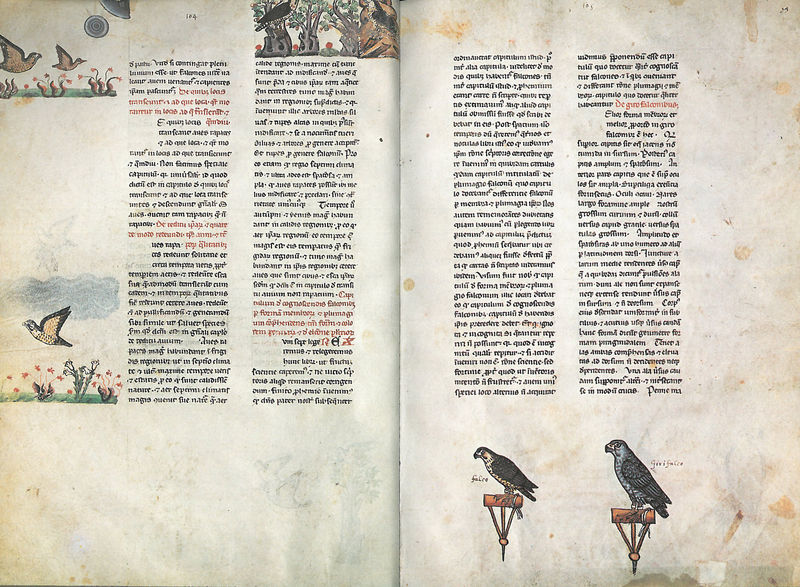
Titel: Falkenbuch Friedrichs des II.; De arte venandi cum avibus
Institution: Rom, Biblioteca Vaticana
Schlagwörter: blau, falke, flügel, himmel, vogel, bäume, grün, blumen, schwarz, blüten, rot, band, federn, taube, vögel, sonne, pflanzen, wald, fliegen, schrift, spalten, friedrich, buch, illustration, text, jagd, pergament, stange, handschrift, lateinisch, buchmalerei, doppelseite, majuskeln, kolumnen, manuskript, falken, raubvögel, falkenbuch, falknerei, falkenzucht, weißgrund